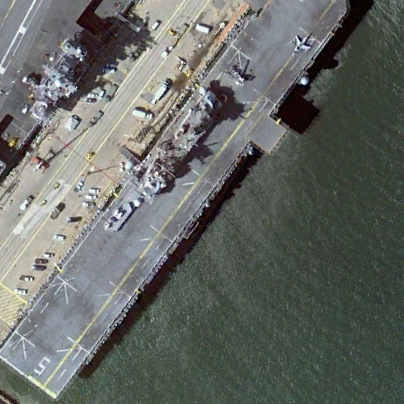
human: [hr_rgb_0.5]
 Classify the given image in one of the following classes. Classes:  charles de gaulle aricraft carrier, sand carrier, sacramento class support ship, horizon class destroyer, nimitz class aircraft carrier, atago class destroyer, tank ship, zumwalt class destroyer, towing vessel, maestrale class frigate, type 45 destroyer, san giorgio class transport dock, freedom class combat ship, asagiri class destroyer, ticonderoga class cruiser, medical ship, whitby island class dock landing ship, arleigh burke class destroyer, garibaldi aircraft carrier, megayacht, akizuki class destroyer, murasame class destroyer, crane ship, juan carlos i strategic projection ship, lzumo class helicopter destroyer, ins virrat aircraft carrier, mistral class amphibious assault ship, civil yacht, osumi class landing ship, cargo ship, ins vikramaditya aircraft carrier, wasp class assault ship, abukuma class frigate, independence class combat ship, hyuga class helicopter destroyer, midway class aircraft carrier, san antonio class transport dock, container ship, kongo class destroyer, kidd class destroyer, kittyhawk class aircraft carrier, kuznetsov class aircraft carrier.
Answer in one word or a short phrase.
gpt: Wasp class assault ship